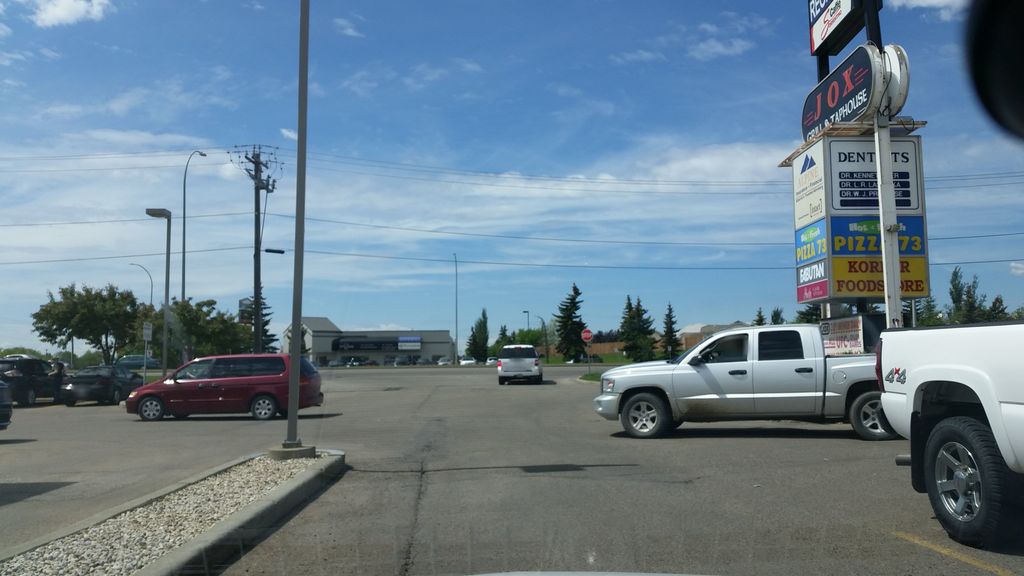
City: edmonton